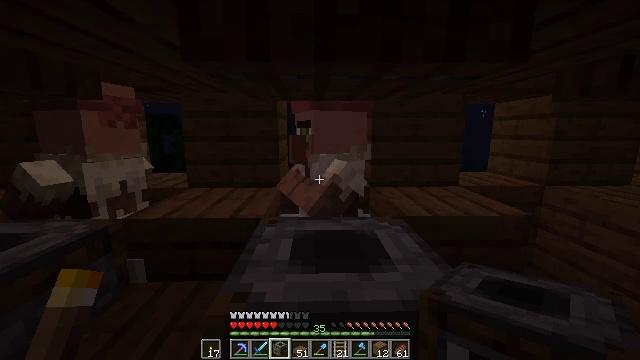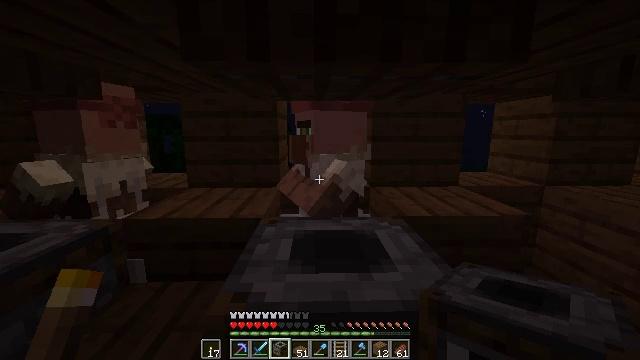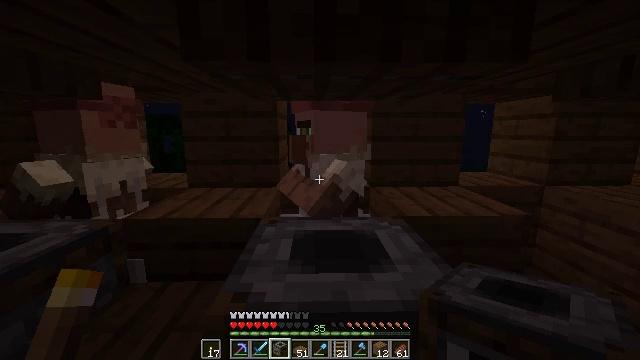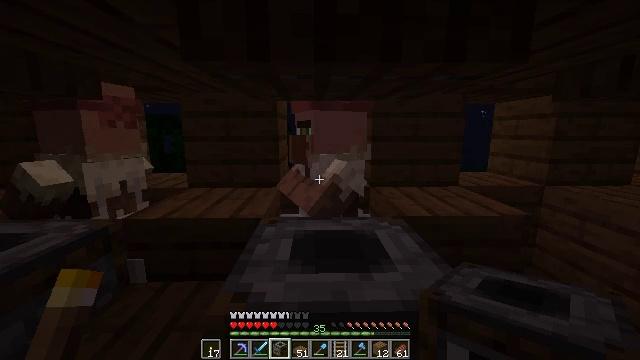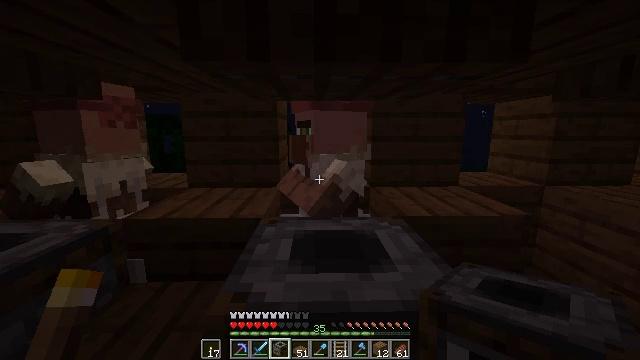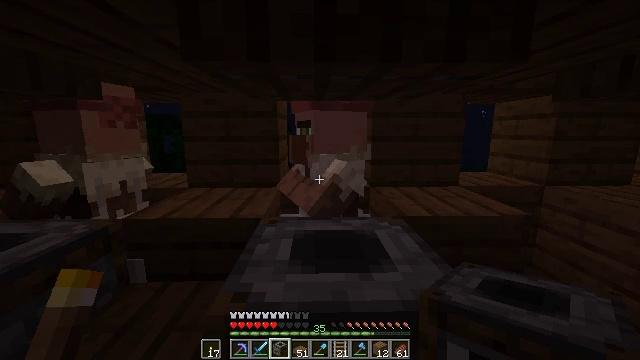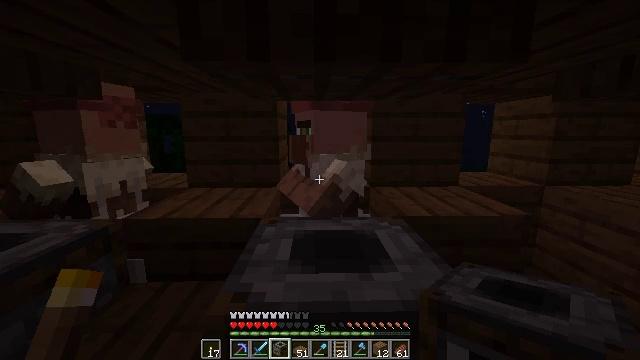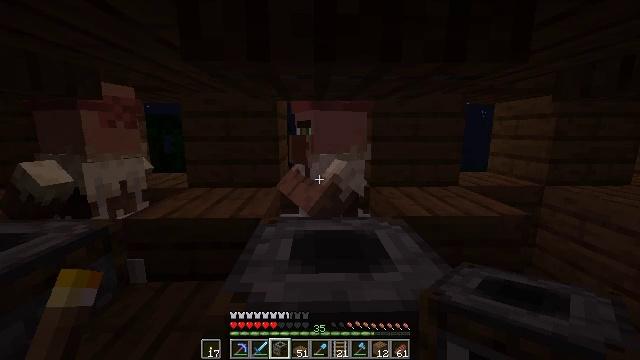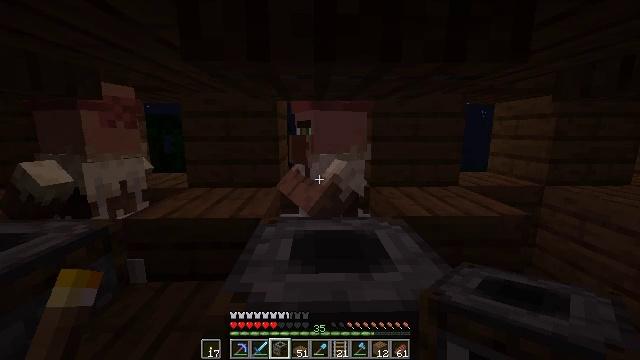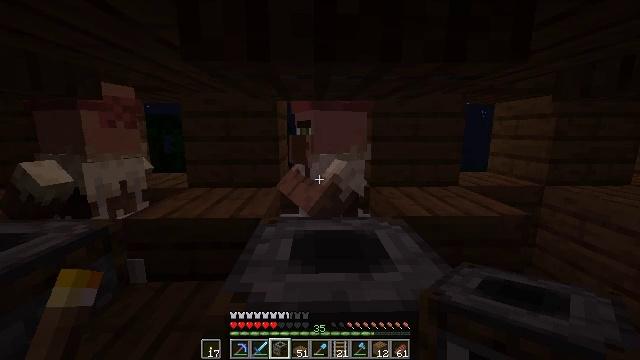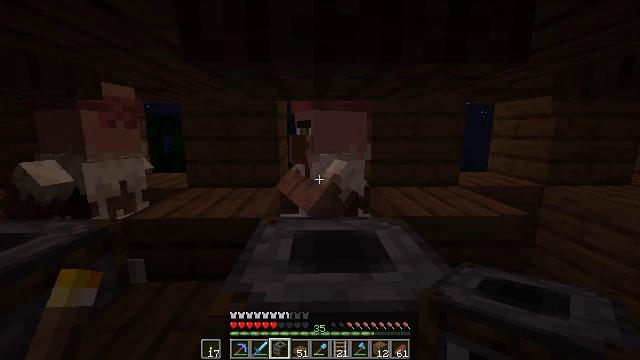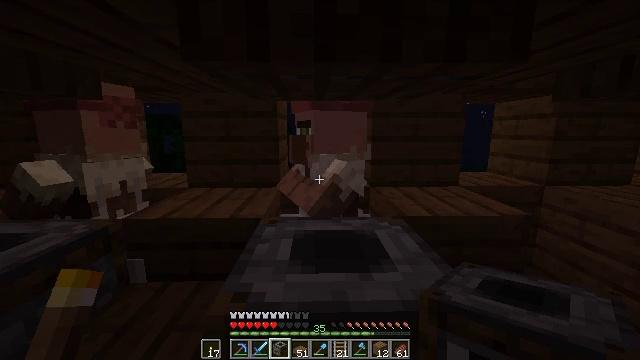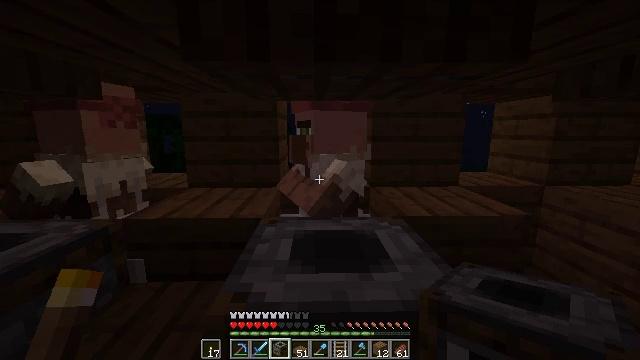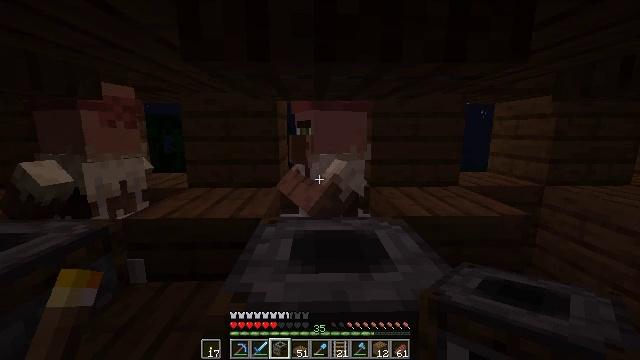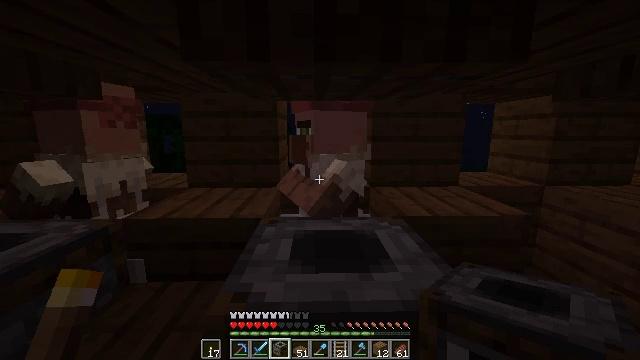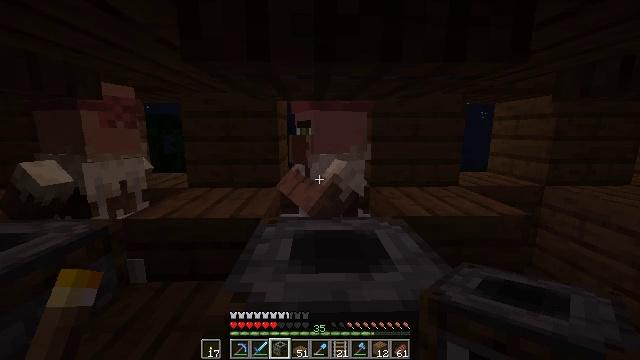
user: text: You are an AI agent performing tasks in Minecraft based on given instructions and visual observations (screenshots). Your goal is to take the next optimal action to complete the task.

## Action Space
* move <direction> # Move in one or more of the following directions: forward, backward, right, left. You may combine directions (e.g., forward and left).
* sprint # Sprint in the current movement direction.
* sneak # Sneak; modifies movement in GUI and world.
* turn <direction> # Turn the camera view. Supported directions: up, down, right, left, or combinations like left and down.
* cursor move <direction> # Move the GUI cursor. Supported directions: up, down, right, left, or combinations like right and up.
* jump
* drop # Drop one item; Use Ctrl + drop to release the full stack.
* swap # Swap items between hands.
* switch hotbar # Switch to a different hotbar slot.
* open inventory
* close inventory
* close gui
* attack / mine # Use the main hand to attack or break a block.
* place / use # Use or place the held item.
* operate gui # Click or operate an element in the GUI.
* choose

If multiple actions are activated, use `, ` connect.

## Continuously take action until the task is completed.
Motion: motion action
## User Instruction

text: Retrieve the smoker into your inventory.
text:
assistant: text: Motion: no_op
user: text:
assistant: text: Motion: no_op
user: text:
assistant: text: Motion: no_op
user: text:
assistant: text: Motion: no_op
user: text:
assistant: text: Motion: no_op
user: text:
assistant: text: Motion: no_op
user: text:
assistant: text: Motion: no_op
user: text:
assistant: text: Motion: no_op
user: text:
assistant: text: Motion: no_op
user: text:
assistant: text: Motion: no_op
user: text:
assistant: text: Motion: no_op
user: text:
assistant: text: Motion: no_op
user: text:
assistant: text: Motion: no_op
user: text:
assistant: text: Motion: no_op
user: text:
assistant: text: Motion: no_op
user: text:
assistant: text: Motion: no_op
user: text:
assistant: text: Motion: no_op
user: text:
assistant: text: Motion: no_op
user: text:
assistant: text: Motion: no_op
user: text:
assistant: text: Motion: no_op
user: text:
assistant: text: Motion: no_op
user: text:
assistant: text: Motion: no_op
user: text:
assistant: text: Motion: no_op
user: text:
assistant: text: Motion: no_op
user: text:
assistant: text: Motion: no_op
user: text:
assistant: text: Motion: no_op
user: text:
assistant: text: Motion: no_op
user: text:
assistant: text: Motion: no_op
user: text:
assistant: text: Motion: no_op
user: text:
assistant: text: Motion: no_op